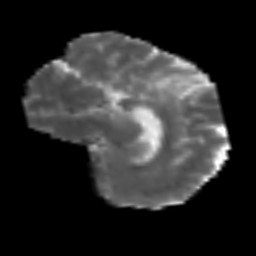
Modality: MD
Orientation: sagittal
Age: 62
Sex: female
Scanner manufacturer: siemens
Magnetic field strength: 3 T
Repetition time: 3.2 s
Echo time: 0.081 s